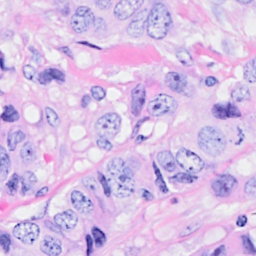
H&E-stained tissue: Breast